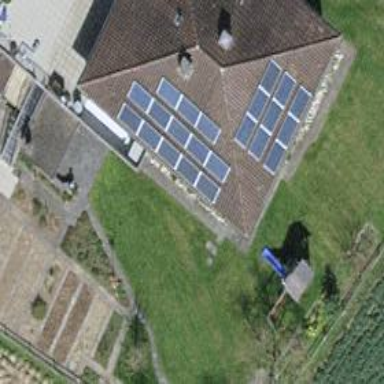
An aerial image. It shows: Solar power generator utilizing photovoltaic technology with solar photovoltaic panels.